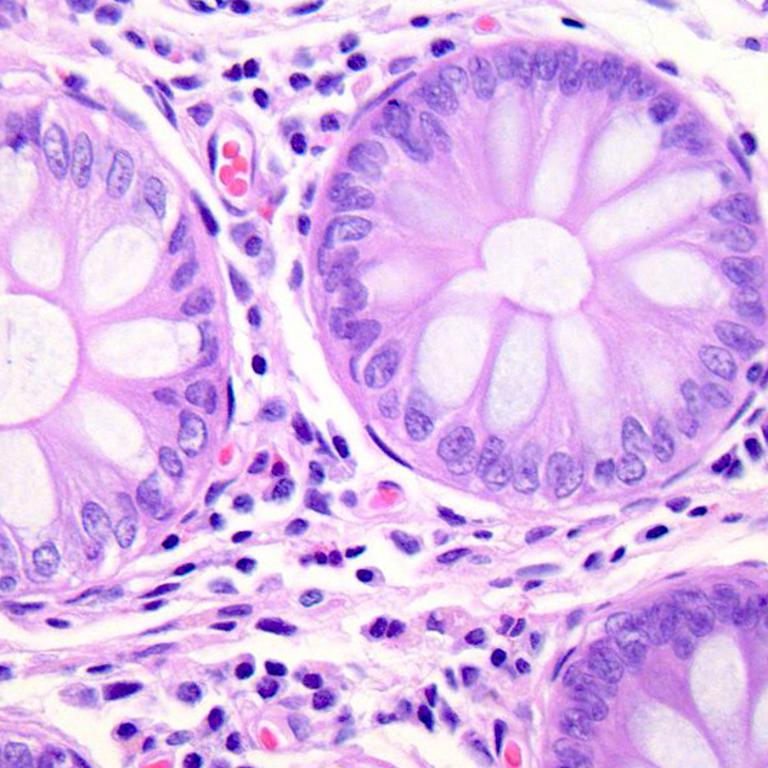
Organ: colon
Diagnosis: benign